Question: I made a report in using , what i want to achieve showed In this Screen Shot.
!
In the report i want to count , Please Help me i am new in the programming any help would be greatly appreciated
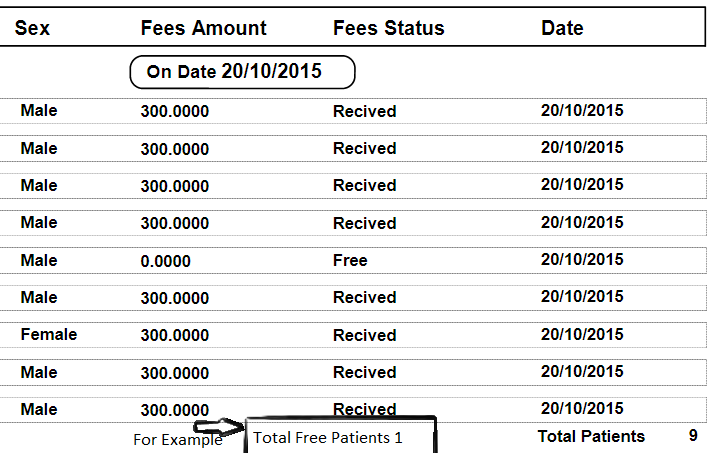
Answer: Create a variable, like :
'''
numbervar cnt := 0;
if({FeeStatus} = "Free") then cnt := 1 else cnt := 0;
'''
Now place this variable in the detail section and suppress it, as there is no need to show on the report.
Now, it depends whether you want to show the Sum in the Report footer, or you have a group footer.
'''
Add Summary > and choose the varibale created and suppressed earlier (cnt)
'''
Now, place this Summary as per your need.
Note : The more you will play with Crystal, better you will understand it's flow.